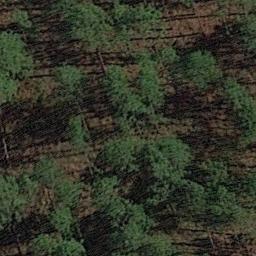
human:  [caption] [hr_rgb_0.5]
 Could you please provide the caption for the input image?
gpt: The forest is on the bare land .

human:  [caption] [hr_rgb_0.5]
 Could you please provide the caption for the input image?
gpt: Many sparse green trees are in a forest .

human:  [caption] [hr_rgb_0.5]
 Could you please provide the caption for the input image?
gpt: This is a dense forest .

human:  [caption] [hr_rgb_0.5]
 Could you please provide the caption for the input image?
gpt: The forest has some sparse green trees randomly arranged and the forest soil is deep yellow .

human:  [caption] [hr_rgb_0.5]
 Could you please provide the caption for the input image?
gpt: A sparse forest with some green trees .